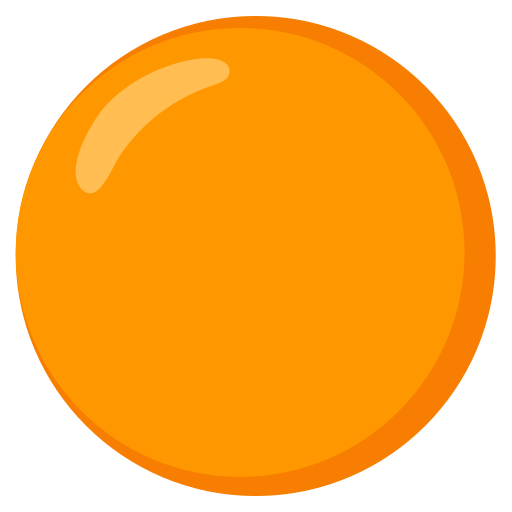
Emoji: 🟠